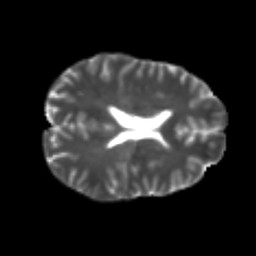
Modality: T2w
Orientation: axial
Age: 22
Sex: male
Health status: healthy
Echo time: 0.074 s